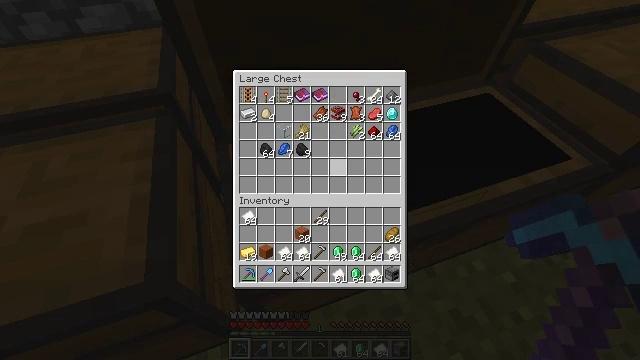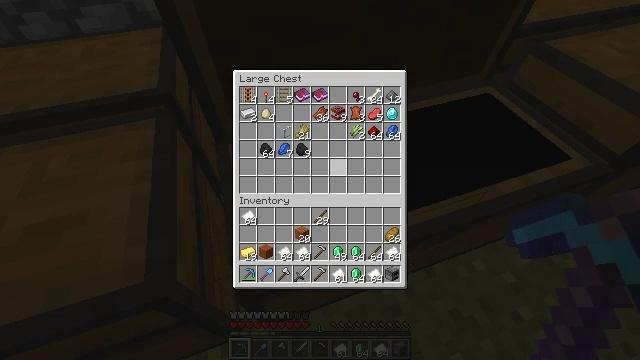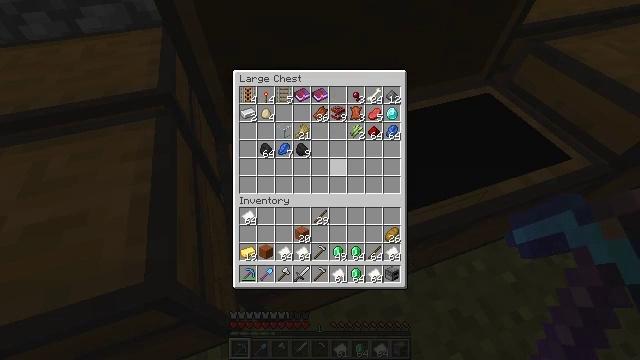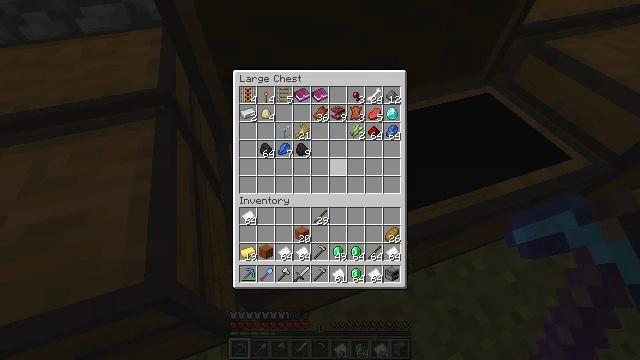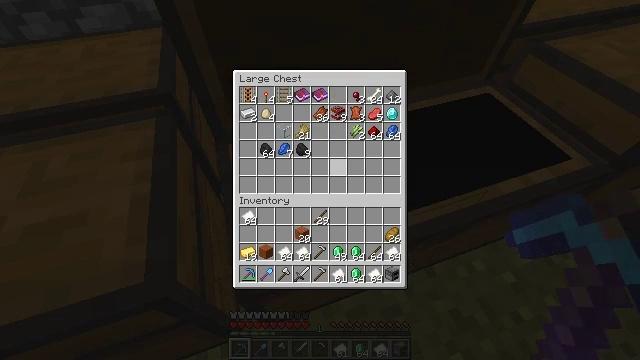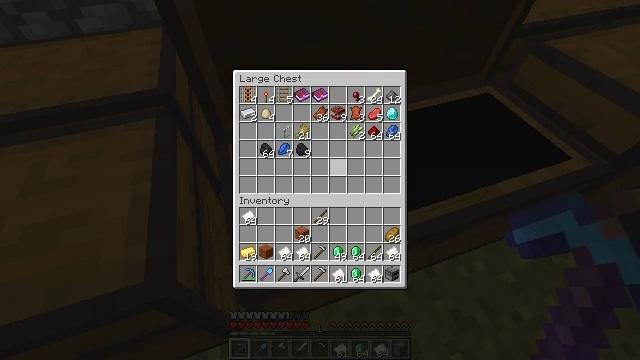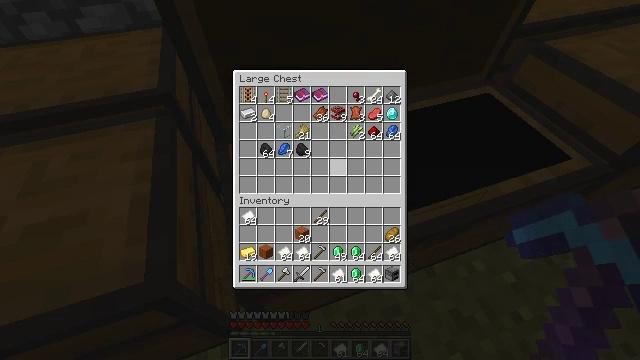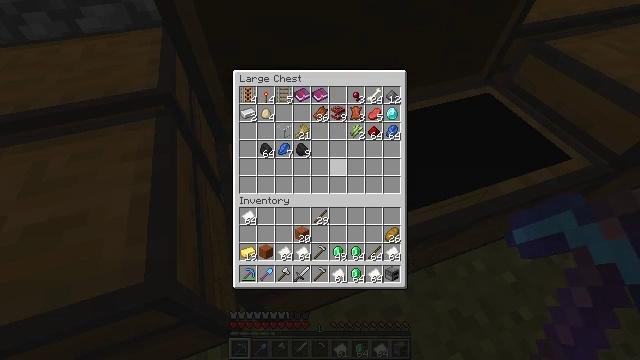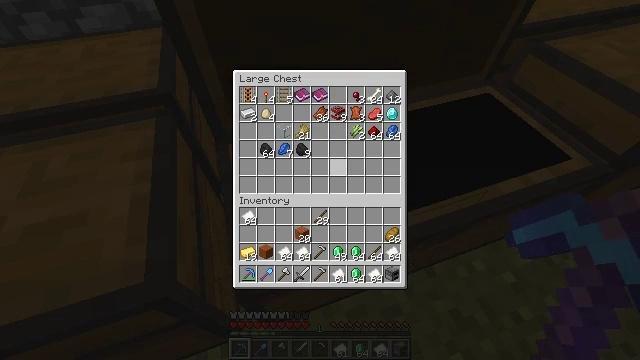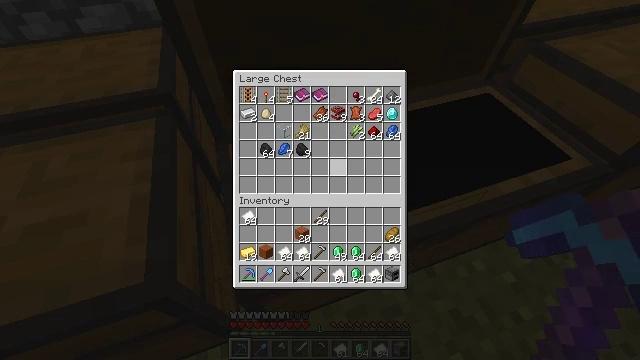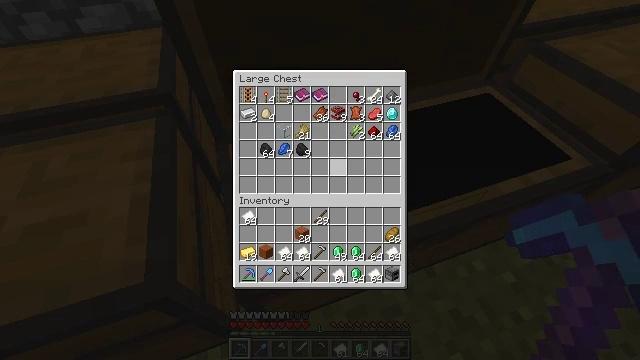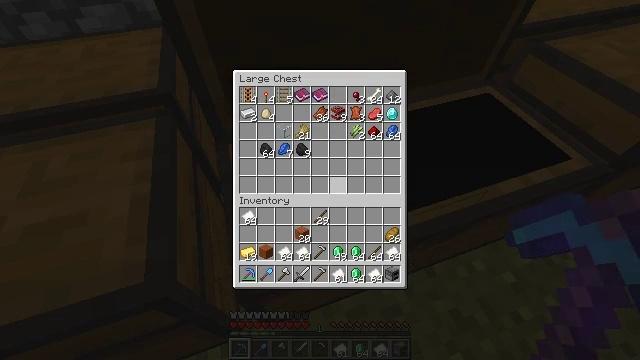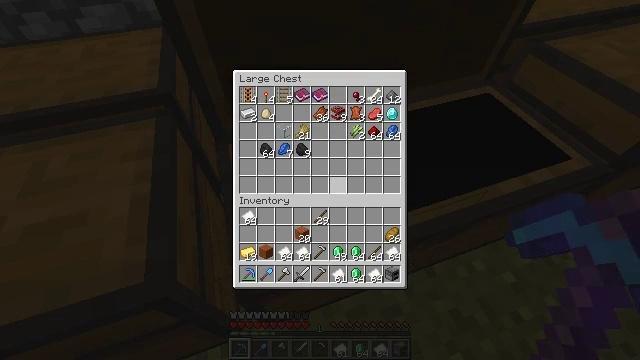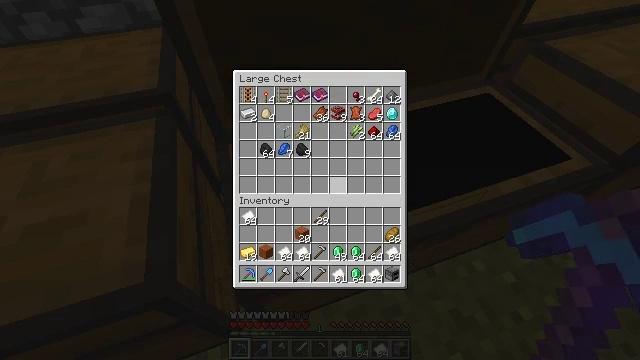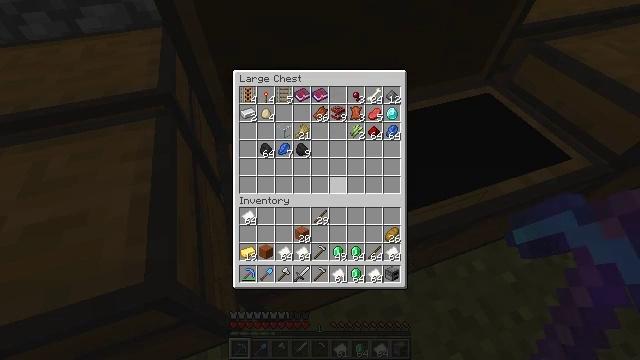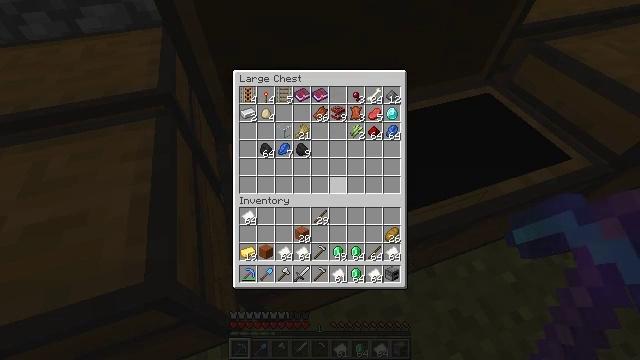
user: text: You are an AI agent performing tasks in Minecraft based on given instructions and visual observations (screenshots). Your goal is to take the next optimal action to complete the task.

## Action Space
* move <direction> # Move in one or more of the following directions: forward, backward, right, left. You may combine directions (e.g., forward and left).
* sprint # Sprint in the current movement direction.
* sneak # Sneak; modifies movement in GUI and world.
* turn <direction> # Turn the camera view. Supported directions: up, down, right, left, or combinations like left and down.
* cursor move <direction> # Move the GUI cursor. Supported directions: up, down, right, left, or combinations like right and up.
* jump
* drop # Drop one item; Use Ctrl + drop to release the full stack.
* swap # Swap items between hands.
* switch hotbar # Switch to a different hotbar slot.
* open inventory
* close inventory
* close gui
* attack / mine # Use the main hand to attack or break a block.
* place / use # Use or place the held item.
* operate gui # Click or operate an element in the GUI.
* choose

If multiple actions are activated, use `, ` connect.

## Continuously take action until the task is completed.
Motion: motion action
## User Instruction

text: Cut down the sugar cane stalks.
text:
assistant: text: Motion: sneak
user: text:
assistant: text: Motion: sneak
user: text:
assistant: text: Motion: sneak
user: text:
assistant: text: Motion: sneak
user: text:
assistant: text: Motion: sneak
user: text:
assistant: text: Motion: sneak
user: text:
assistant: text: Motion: sneak
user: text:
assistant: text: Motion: sneak
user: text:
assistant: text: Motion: sneak
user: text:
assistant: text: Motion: sneak
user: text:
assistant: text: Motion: sneak
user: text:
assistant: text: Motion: sneak
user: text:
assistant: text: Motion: sneak
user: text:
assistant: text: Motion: sneak
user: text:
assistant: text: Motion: sneak
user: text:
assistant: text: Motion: sneak
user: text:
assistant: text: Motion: no_op
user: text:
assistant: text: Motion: no_op
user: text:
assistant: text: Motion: no_op
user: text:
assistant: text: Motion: close gui
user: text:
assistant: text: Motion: turn left
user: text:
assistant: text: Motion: turn left
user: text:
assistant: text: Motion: turn left and up
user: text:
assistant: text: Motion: turn left and up
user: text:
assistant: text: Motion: turn left and up
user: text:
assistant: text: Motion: turn left and up
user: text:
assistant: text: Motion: turn left and up
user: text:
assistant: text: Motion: turn left
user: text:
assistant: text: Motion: no_op
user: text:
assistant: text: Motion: use / place